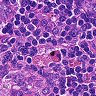
Metastatic tissue present: no